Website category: jobs
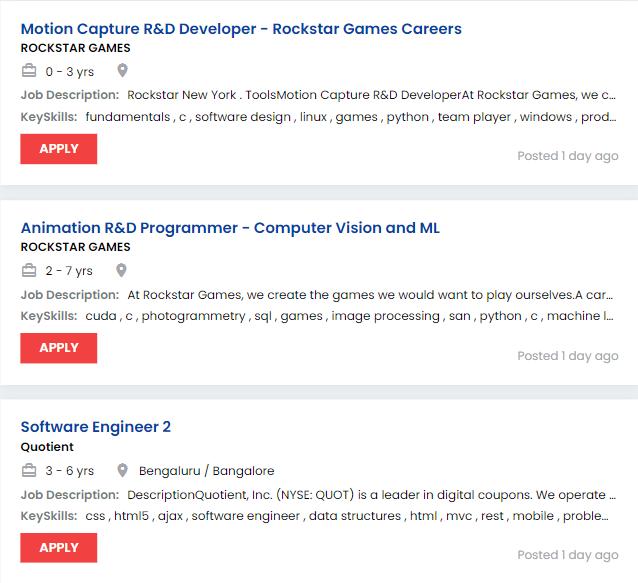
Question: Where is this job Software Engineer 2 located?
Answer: Bengaluru / Bangalore

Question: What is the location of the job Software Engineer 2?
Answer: Bengaluru / Bangalore

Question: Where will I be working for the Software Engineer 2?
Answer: Bengaluru / Bangalore

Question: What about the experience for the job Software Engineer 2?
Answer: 3 - 6 yrs

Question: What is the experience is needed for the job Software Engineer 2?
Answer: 3 - 6 yrs

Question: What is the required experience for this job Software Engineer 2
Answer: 3 - 6 yrs

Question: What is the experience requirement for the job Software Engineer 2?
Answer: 3 - 6 yrs

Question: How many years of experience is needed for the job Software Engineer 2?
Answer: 3 - 6 yrs

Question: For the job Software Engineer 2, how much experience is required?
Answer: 3 - 6 yrs

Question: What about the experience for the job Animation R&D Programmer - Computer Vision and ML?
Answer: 2 - 7 yrs

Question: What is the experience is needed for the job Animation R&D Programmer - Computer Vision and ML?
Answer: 2 - 7 yrs

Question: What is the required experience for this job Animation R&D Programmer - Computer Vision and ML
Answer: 2 - 7 yrs

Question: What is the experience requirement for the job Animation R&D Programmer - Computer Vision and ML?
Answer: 2 - 7 yrs

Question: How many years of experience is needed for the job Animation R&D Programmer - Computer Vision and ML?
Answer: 2 - 7 yrs

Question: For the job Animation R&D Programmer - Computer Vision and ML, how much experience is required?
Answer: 2 - 7 yrs

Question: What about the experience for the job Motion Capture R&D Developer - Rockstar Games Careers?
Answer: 0 - 3 yrs

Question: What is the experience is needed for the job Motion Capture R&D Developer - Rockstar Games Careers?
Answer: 0 - 3 yrs

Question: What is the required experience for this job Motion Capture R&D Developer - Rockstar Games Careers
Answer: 0 - 3 yrs

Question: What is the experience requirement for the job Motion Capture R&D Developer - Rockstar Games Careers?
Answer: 0 - 3 yrs

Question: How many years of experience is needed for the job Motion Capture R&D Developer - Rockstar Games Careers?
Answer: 0 - 3 yrs

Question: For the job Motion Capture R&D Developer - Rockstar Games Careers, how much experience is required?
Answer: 0 - 3 yrs

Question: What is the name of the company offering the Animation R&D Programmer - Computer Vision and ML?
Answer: ROCKSTAR GAMES

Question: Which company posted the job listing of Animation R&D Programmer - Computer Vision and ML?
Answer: ROCKSTAR GAMES

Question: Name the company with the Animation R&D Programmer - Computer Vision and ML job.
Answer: ROCKSTAR GAMES

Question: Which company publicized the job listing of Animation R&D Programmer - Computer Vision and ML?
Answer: ROCKSTAR GAMES

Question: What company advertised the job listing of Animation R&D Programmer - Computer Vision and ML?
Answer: ROCKSTAR GAMES

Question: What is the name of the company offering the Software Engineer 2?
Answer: Quotient

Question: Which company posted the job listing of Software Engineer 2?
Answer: Quotient

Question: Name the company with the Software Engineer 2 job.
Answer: Quotient

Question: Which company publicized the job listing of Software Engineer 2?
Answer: Quotient

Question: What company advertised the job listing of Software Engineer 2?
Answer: Quotient

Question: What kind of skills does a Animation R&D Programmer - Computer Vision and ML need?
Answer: cuda , c , photogrammetry , sql , games , image processing , san , python , c , machine learning , c# programming

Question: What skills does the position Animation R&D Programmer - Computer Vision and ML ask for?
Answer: cuda , c , photogrammetry , sql , games , image processing , san , python , c , machine learning , c# programming

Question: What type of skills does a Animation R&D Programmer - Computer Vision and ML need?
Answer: cuda , c , photogrammetry , sql , games , image processing , san , python , c , machine learning , c# programming

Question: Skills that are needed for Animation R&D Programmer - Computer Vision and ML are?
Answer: cuda , c , photogrammetry , sql , games , image processing , san , python , c , machine learning , c# programming

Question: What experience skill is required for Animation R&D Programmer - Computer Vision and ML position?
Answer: cuda , c , photogrammetry , sql , games , image processing , san , python , c , machine learning , c# programming

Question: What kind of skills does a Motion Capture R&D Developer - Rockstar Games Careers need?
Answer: fundamentals , c , software design , linux , games , python , team player , windows , production support , production environment , opencv , directx

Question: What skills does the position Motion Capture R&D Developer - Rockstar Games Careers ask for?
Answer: fundamentals , c , software design , linux , games , python , team player , windows , production support , production environment , opencv , directx

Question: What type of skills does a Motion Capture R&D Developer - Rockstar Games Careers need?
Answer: fundamentals , c , software design , linux , games , python , team player , windows , production support , production environment , opencv , directx

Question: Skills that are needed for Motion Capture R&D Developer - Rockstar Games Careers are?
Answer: fundamentals , c , software design , linux , games , python , team player , windows , production support , production environment , opencv , directx

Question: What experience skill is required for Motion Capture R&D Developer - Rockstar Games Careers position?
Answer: fundamentals , c , software design , linux , games , python , team player , windows , production support , production environment , opencv , directx

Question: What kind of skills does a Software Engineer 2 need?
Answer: css , html5 , ajax , software engineer , data structures , html , mvc , rest , mobile , problem solving , javascript

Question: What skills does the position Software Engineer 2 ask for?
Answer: css , html5 , ajax , software engineer , data structures , html , mvc , rest , mobile , problem solving , javascript

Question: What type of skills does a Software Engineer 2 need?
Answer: css , html5 , ajax , software engineer , data structures , html , mvc , rest , mobile , problem solving , javascript

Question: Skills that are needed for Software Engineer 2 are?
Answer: css , html5 , ajax , software engineer , data structures , html , mvc , rest , mobile , problem solving , javascript

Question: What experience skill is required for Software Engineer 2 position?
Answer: css , html5 , ajax , software engineer , data structures , html , mvc , rest , mobile , problem solving , javascript